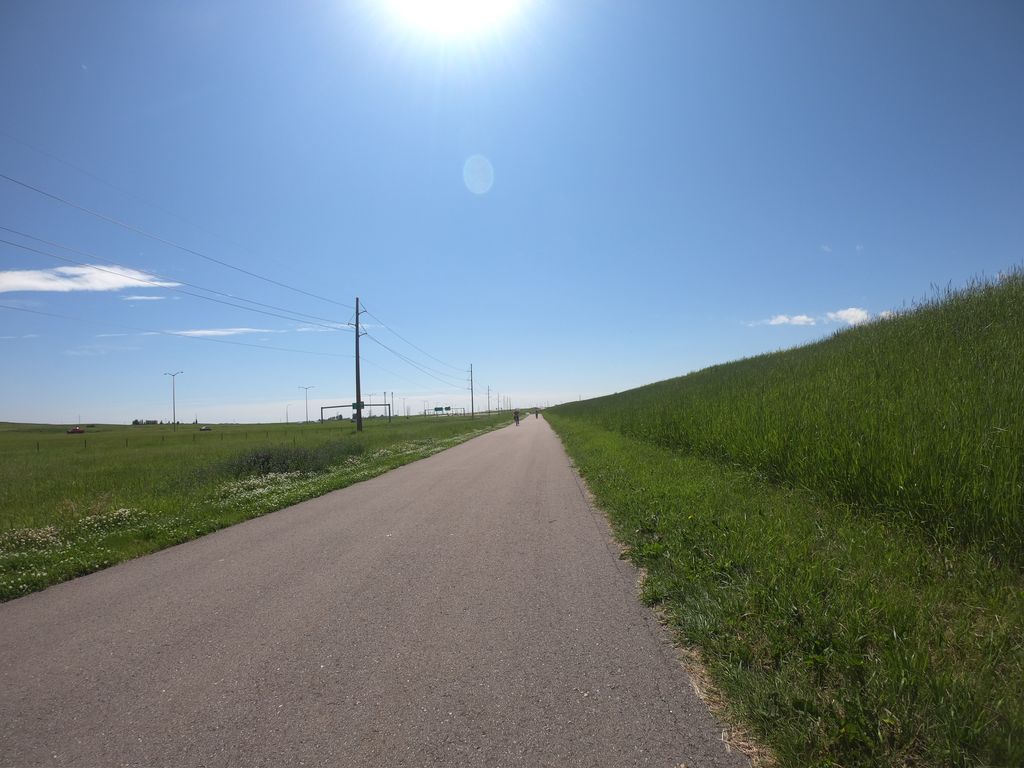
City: calgary